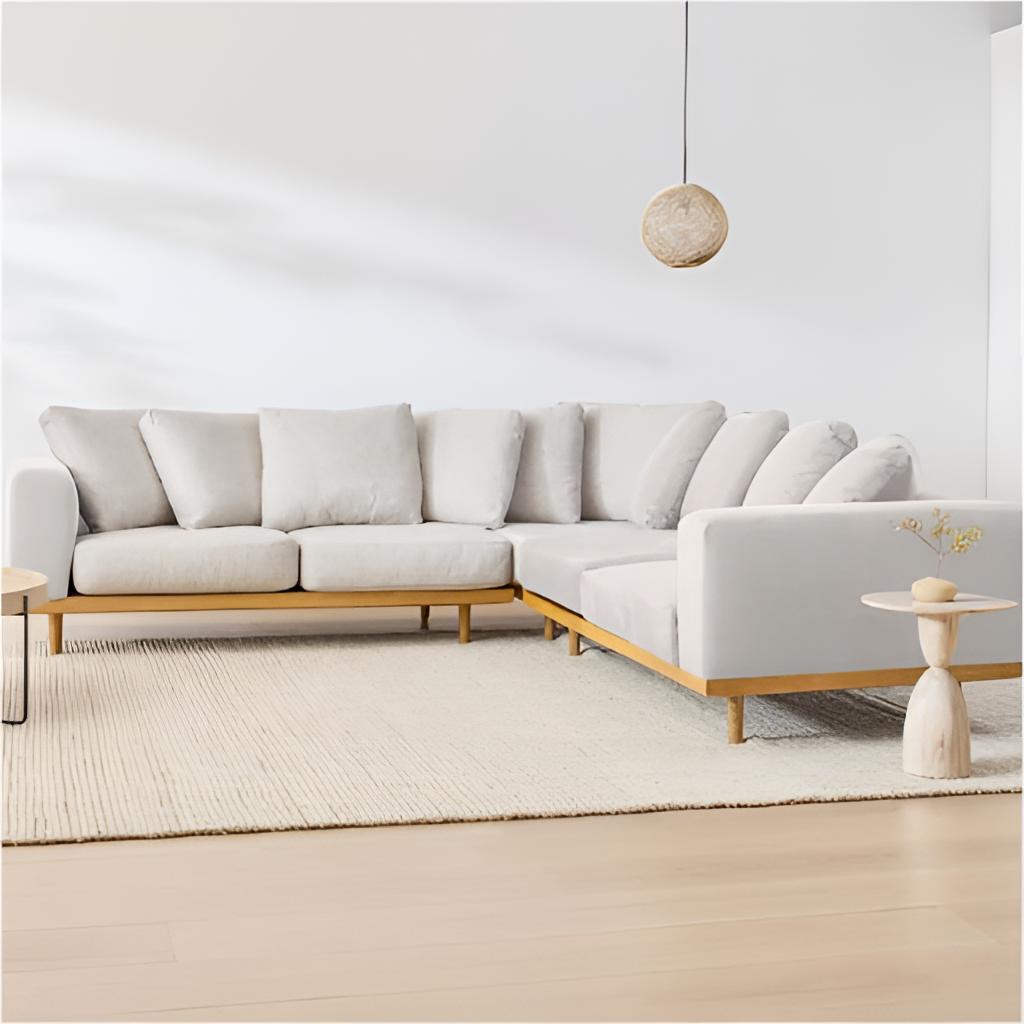
living room, beige fabric sectional sofa, paint wallpaper, with solid pattern, beige wood flooring, with plank pattern, minimalist